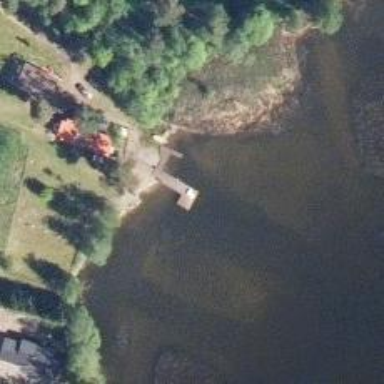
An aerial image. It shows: Man-made pier.